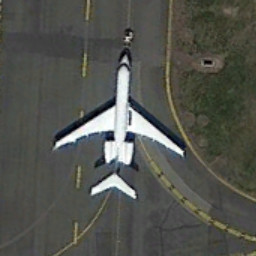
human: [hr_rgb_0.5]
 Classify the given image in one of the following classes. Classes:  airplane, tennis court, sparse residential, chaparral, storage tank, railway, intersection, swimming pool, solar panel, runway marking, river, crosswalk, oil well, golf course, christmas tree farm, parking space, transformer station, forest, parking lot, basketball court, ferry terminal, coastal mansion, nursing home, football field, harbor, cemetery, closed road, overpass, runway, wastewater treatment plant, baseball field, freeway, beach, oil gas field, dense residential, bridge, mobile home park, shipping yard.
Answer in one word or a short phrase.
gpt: airplane